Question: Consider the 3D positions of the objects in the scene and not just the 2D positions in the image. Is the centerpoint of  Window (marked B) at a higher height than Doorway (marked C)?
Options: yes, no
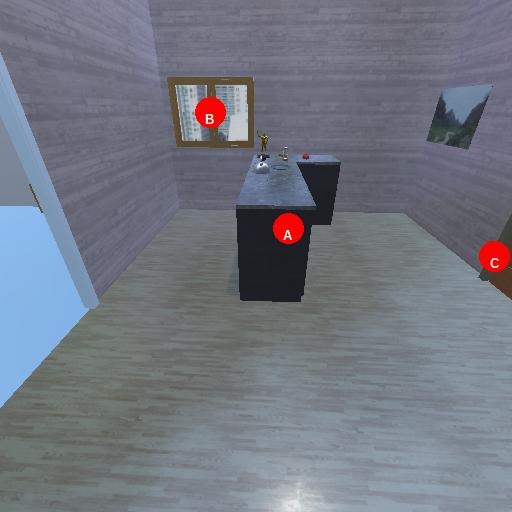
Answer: yes